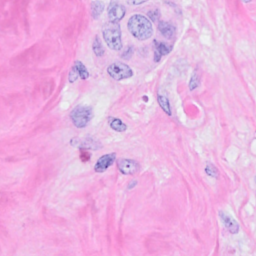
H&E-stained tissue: Breast